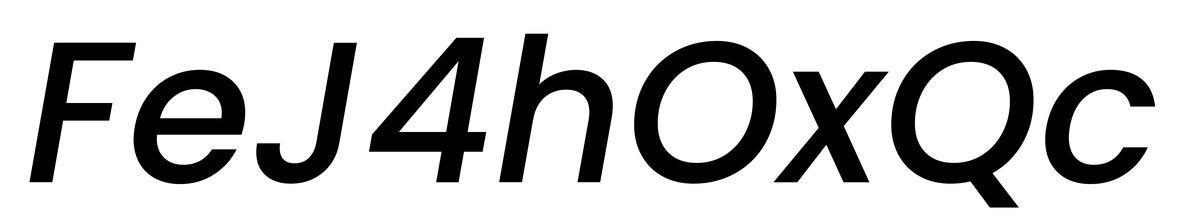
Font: Poppins-MediumItalic